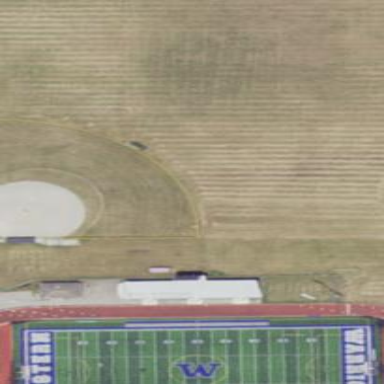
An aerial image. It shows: Softball pitch for leisure and sport activities.